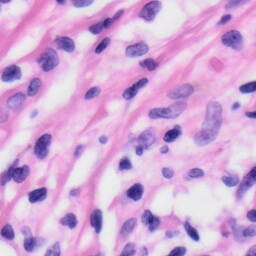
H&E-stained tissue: Skin